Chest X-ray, AP view. Patient: 38 years old, sex F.
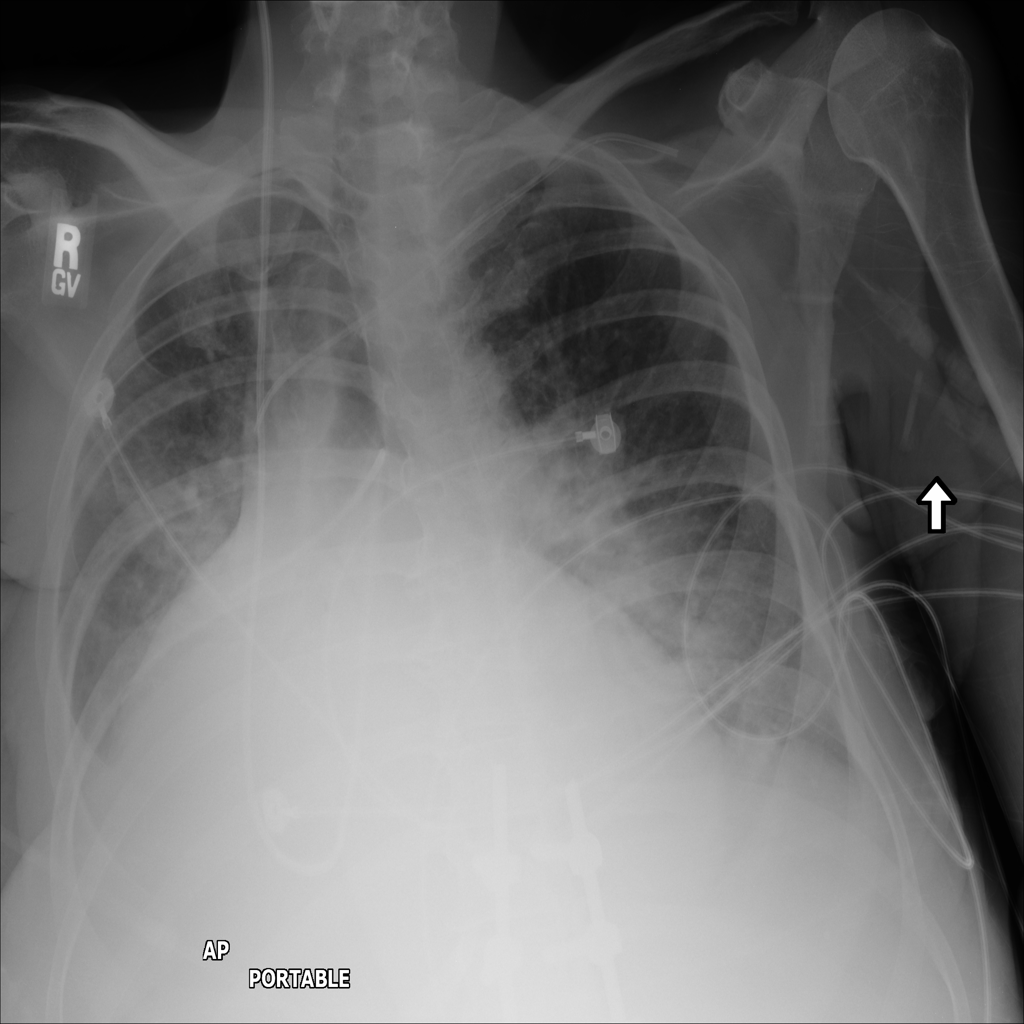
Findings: Atelectasis, Consolidation, Effusion, Infiltration